Question: I am trying to use VLookUp from MS Excel 2010 for the data below:

Basically I want to update the Value of 'CostA' by the Value given in 'Cost' by using the 'Job Ref' but ends up '#NA'
The formula I paste in cell B4: '=VLOOKUP(A4,E3:F4,5,FALSE)'
NOTE: The Column A 'Job Ref' is a link but even when I remove the hyperlink the same problem occurs. I have attached the Excel file.
<URL>
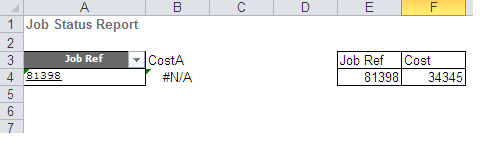
Answer: The Job Ref number is stored as text. Select cell A4 and (a) click the drop down and select "Convert to Number" or (b) go to edit mode by hitting F2 then press Enter.
Also, your VLOOKUP reference is outside your table. Change 5 to 2.